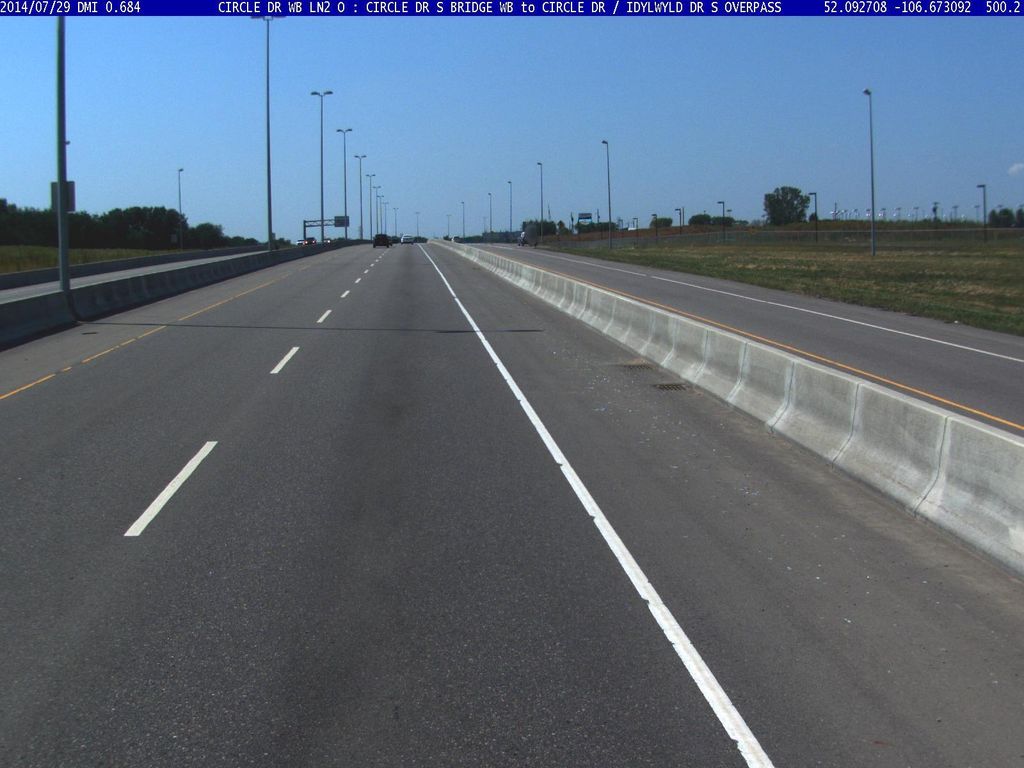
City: saskatoon